Question: I can use FindChessboardCorners functions for images that less than 15 Mega pixel such like 2k x 1.5k. however when I use it on the image from DSLR, the resolution at 3700x5300, it doesn't work.
I tried to use resize() to reduce the image size directly, then it works.
Obviously there's some hard coded or bug in the OpenCV source code.
Could you help me to figure it out, or point me to a patch for this ?
I found someone posted a similar issue in 2006, <URL>, so it looks like the problem still remains.
The code I used is like
'''
found = findChessboardCorners( viewGray, boardSize, ptvec,
CV_CALIB_CB_ADAPTIVE_THRESH + CV_CALIB_CB_FILTER_QUADS + CV_CALIB_CB_NORMALIZE_IMAGE + CV_CALIB_CB_FAST_CHECK);
'''
Just here to clarify. I think the algorithm works on large image resolution, but it fails when the chessboard occupy larger proportion of the image.
For example, when I use a 50mm fixed lens on the same camera position, FindChessboardCorners never fails. After I change it to 100mm fixed lens, the function starts to stop detecting the pattern. I think it relates to the proportion or the focal length.
The image below is the 100mm lens result.
I added a sharpen filter to the large image, and it starts to fix the problem.
Firstly I used
'''
//do a sharpen filter for the large resolution image
if (viewGray.cols > 1500)
{
Mat temp ;
GaussianBlur(viewGray,temp, Size(0,0), 105) ; //hardcoded filter size, to be tested on 50 mm lens
addWeighted(viewGray, 1.8, temp, -0.8,0,viewGray) ; //hardcoded weight, to be tested.
//imwrite("test"+ imageList[k][i], viewGray) ;
}
found = findChessboardCorners( viewGray, boardSize, ptvec,
CV_CALIB_CB_ADAPTIVE_THRESH + CV_CALIB_CB_FILTER_QUADS + CV_CALIB_CB_NORMALIZE_IMAGE + CV_CALIB_CB_FAST_CHECK);
'''
A jpg image at original resolution 3744 x 5616, if this site force convert, then make sure you are using at the correct resolution.

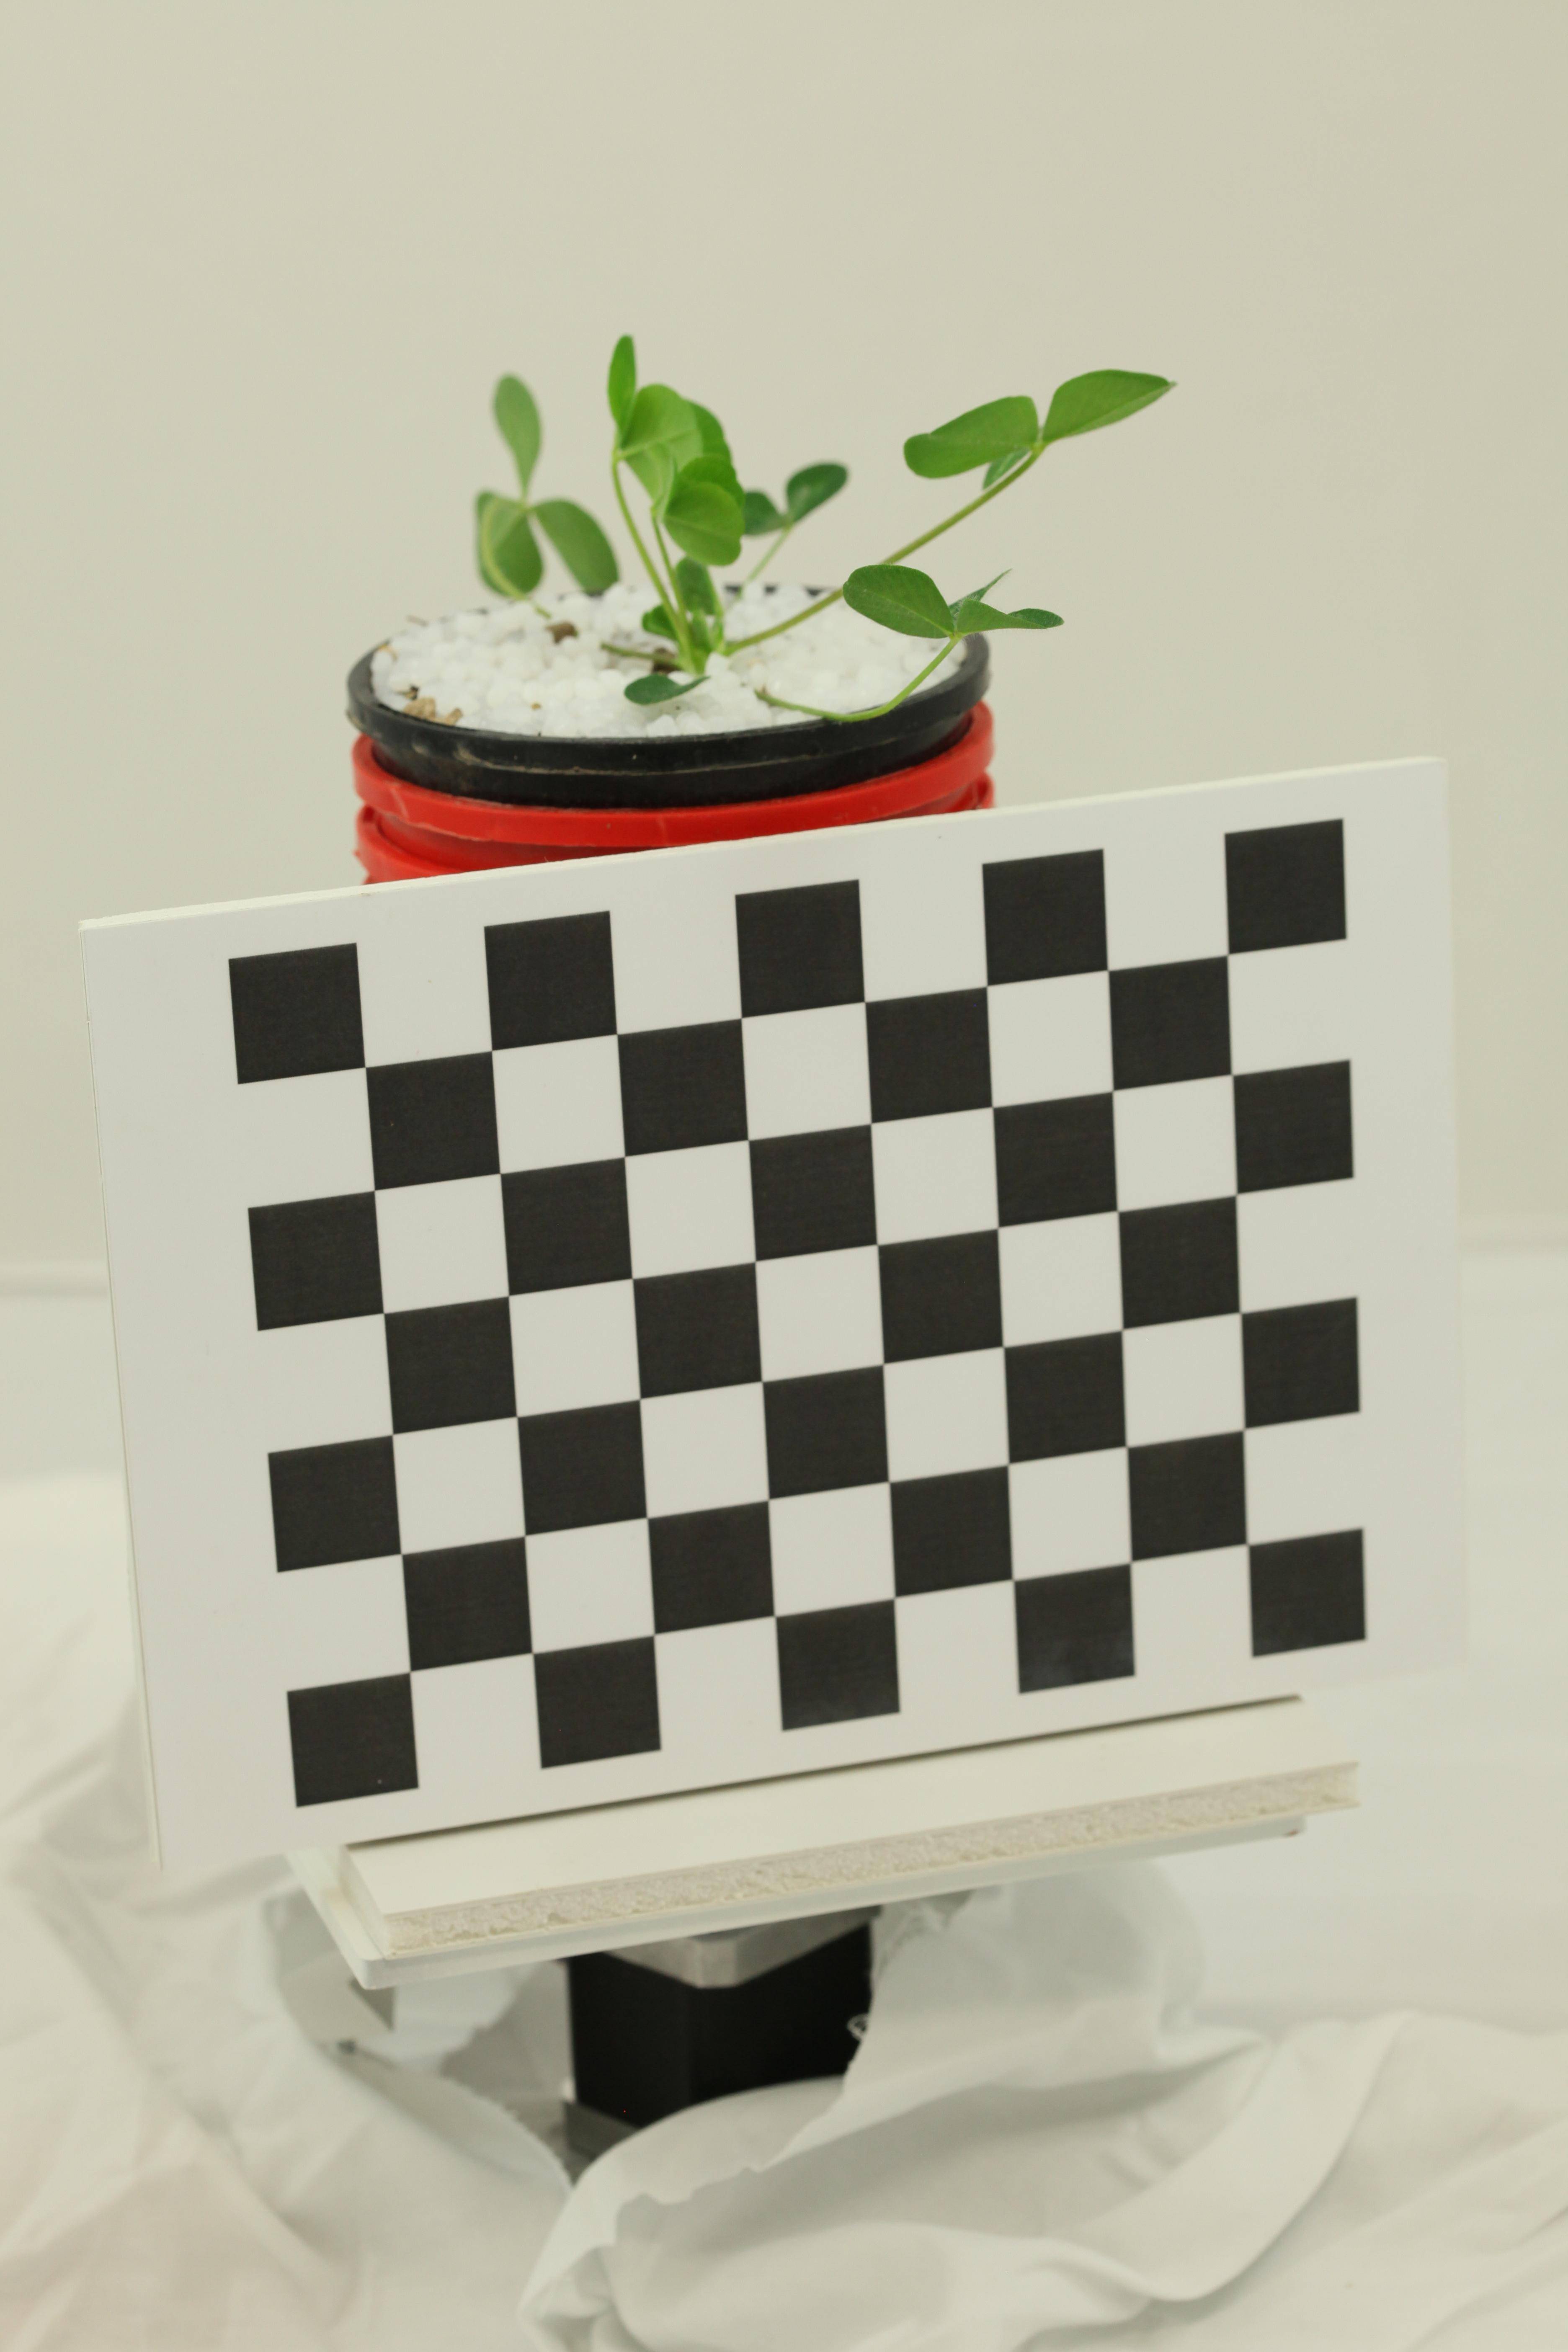
Answer: A few points.
1. Down-sizing, as you noticed, helps the detector. That is because the corner-detection filters used in OpenCV to find the corners have fixed size, and that size of convolution mask may be too small to detect your corners - the full-size image may actually look "smooth" at that scale, particularly where it is slightly blurry. However, by downscaling you throw away some corner location accuracy.
2. For the same reason, sharpening helps too. However, it also goes against accuracy, because it adds bias to the subpixel positions of the corners - even in the ideal case with no noise. To convince yourself that this is the case, consider the 1D analogue: the intensity of the image around a corner (in 1D, a sharp black-white transition) looks ideally like a sigmoid curve (a ramp with smooth corners), and you want to find the location of its inflection point. Sharpening makes the curve steeper, which in general will move that point's location. Things get worse when you take into account that sharpening generally amplifies noise.
3. The likely correct way to proceed is to start at a lower resolution (i.e. downsizing), then scale up the positions of the corners thus found, and use them as the initial estimates for a run of cvFindCornersSubpix at full resolution.